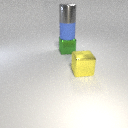
large gray metal cylinder above large green metal cube